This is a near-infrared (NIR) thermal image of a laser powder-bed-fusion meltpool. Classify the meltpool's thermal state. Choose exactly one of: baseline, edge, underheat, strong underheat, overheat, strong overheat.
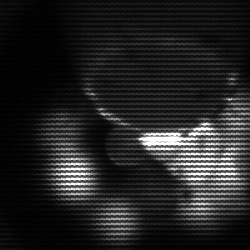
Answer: edge